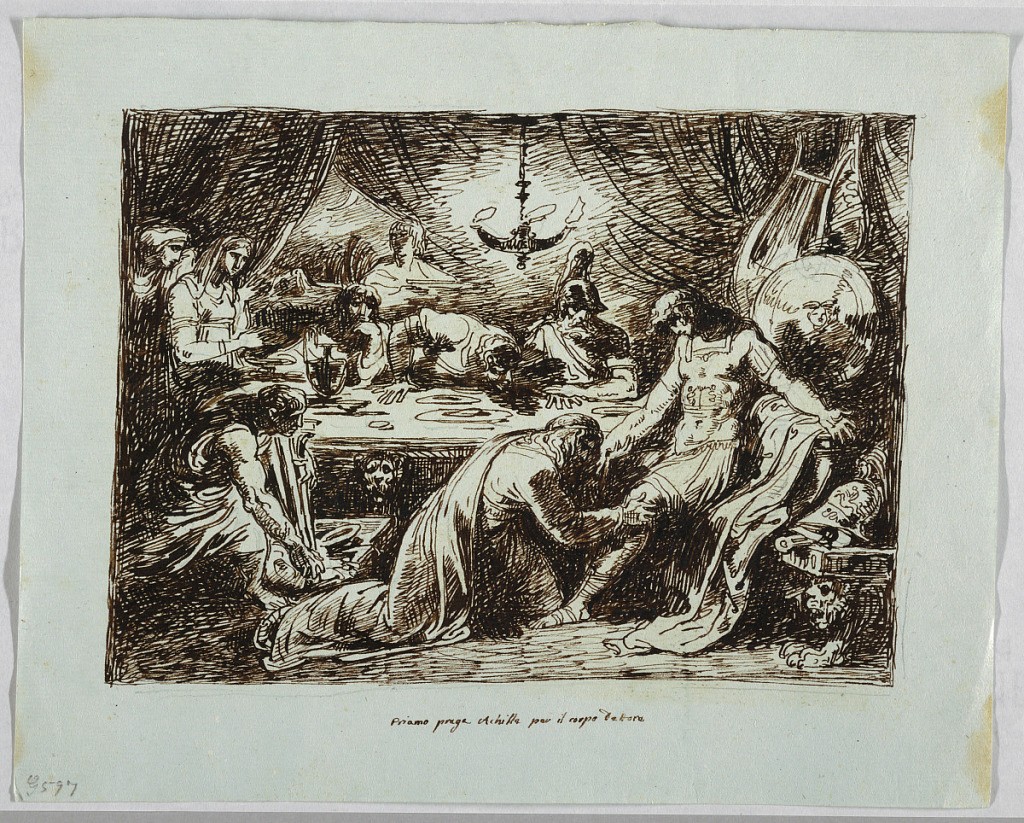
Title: Priam in the Tent of Achilles
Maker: Felice Giani, Italian, 1758–1823
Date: ca. 1790
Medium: Pen and brown ink over traces of graphite on light blue paper
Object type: Drawing
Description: Priam shown kneeling before Achilles who sits at right. He is followed by Idaeus carrying ransom, female companions of Achilles sit or stand by table in middle plane.